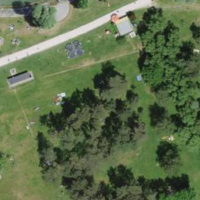
EUNIS habitat code: 45
Species observed at this site:
Corvus corone
Alcedo atthis
Sylvia borin
Bucephala clangula
Aegithalos caudatus
Sylvia atricapilla
Larus cachinnans
Spinus spinus
Poecile palustris
Pernis apivorus
Larus michahellis
Ardea purpurea
Gavia stellata
Ardea alba
Cygnus olor
Gavia arctica
Hieraaetus pennatus
Erithacus rubecula
Cuculus canorus
Tringa glareola
Phoenicurus ochruros
Tringa nebularia
Anas acuta
Cyanistes caeruleus
Mergus serrator
Riparia riparia
Sturnus vulgaris
Chloris chloris
Larus canus
Troglodytes troglodytes
Corvus frugilegus
Calidris alba
Passer domesticus
Mareca penelope
Passer montanus
Calidris alpina
Turdus merula
Circus aeruginosus
Calidris canutus
Spatula clypeata
Mareca strepera
Hirundo rustica
Mergus merganser
Milvus migrans
Milvus milvus
Locustella luscinioides
Upupa epops
Turdus pilaris
Sterna hirundo
Regulus regulus
Calidris pugnax
Coccothraustes coccothraustes
Phylloscopus trochilus
Motacilla alba
Delichon urbicum
Certhia brachydactyla
Tachybaptus ruficollis
Podiceps grisegena
Podiceps cristatus
Actitis hypoleucos
Turdus philomelos
Fulica atra
Anas crecca
Podiceps auritus
Anthus spinoletta
Dendrocopos major
Podiceps nigricollis
Prunella modularis
Turdus viscivorus
Buteo buteo
Chroicocephalus ridibundus
Muscicapa striata
Platalea leucorodia
Phylloscopus collybita
Luscinia megarhynchos
Gallinula chloropus
Pica pica
Sitta europaea
Garrulus glandarius
Columba livia
Falco tinnunculus
Picus viridis
Ficedula hypoleuca
Acrocephalus scirpaceus
Sterna dougallii
Charadrius hiaticula
Motacilla cinerea
Acrocephalus arundinaceus
Anas platyrhynchos
Alopochen aegyptiaca
Aythya ferina
Streptopelia decaocto
Ixobrychus minutus
Aythya fuligula
Fringilla coelebs
Tadorna tadorna
Carduelis carduelis
Columba palumbus
Phalacrocorax carbo
Plantago lanceolata
Parus major
Larus argentatus
Anser anser
Accipiter nisus